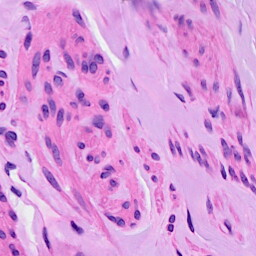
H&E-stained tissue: Ovarian